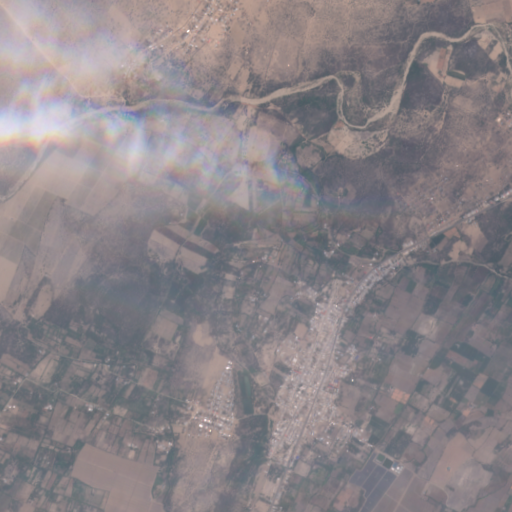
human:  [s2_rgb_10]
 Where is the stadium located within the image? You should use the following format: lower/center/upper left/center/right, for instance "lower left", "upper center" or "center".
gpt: The stadium is located in the lower center of the image.
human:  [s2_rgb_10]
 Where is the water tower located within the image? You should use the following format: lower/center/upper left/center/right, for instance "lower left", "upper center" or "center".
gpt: The water tower is located in the center right of the image.
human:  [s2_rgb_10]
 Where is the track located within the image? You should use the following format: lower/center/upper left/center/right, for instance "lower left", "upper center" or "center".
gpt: There is no track in the image.